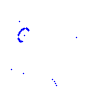
Particle: kaon